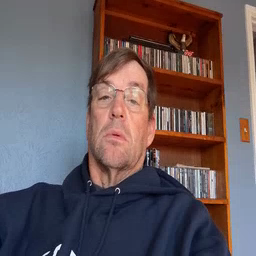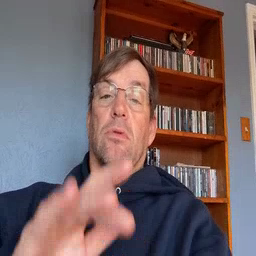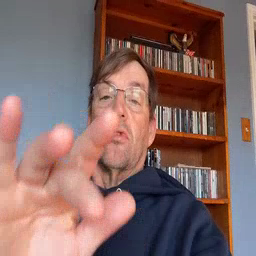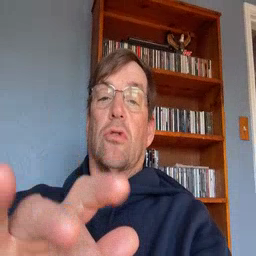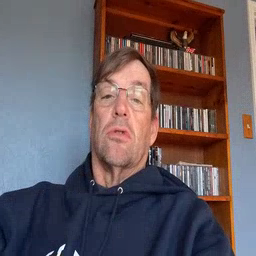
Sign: touch